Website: bh-photo
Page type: cart
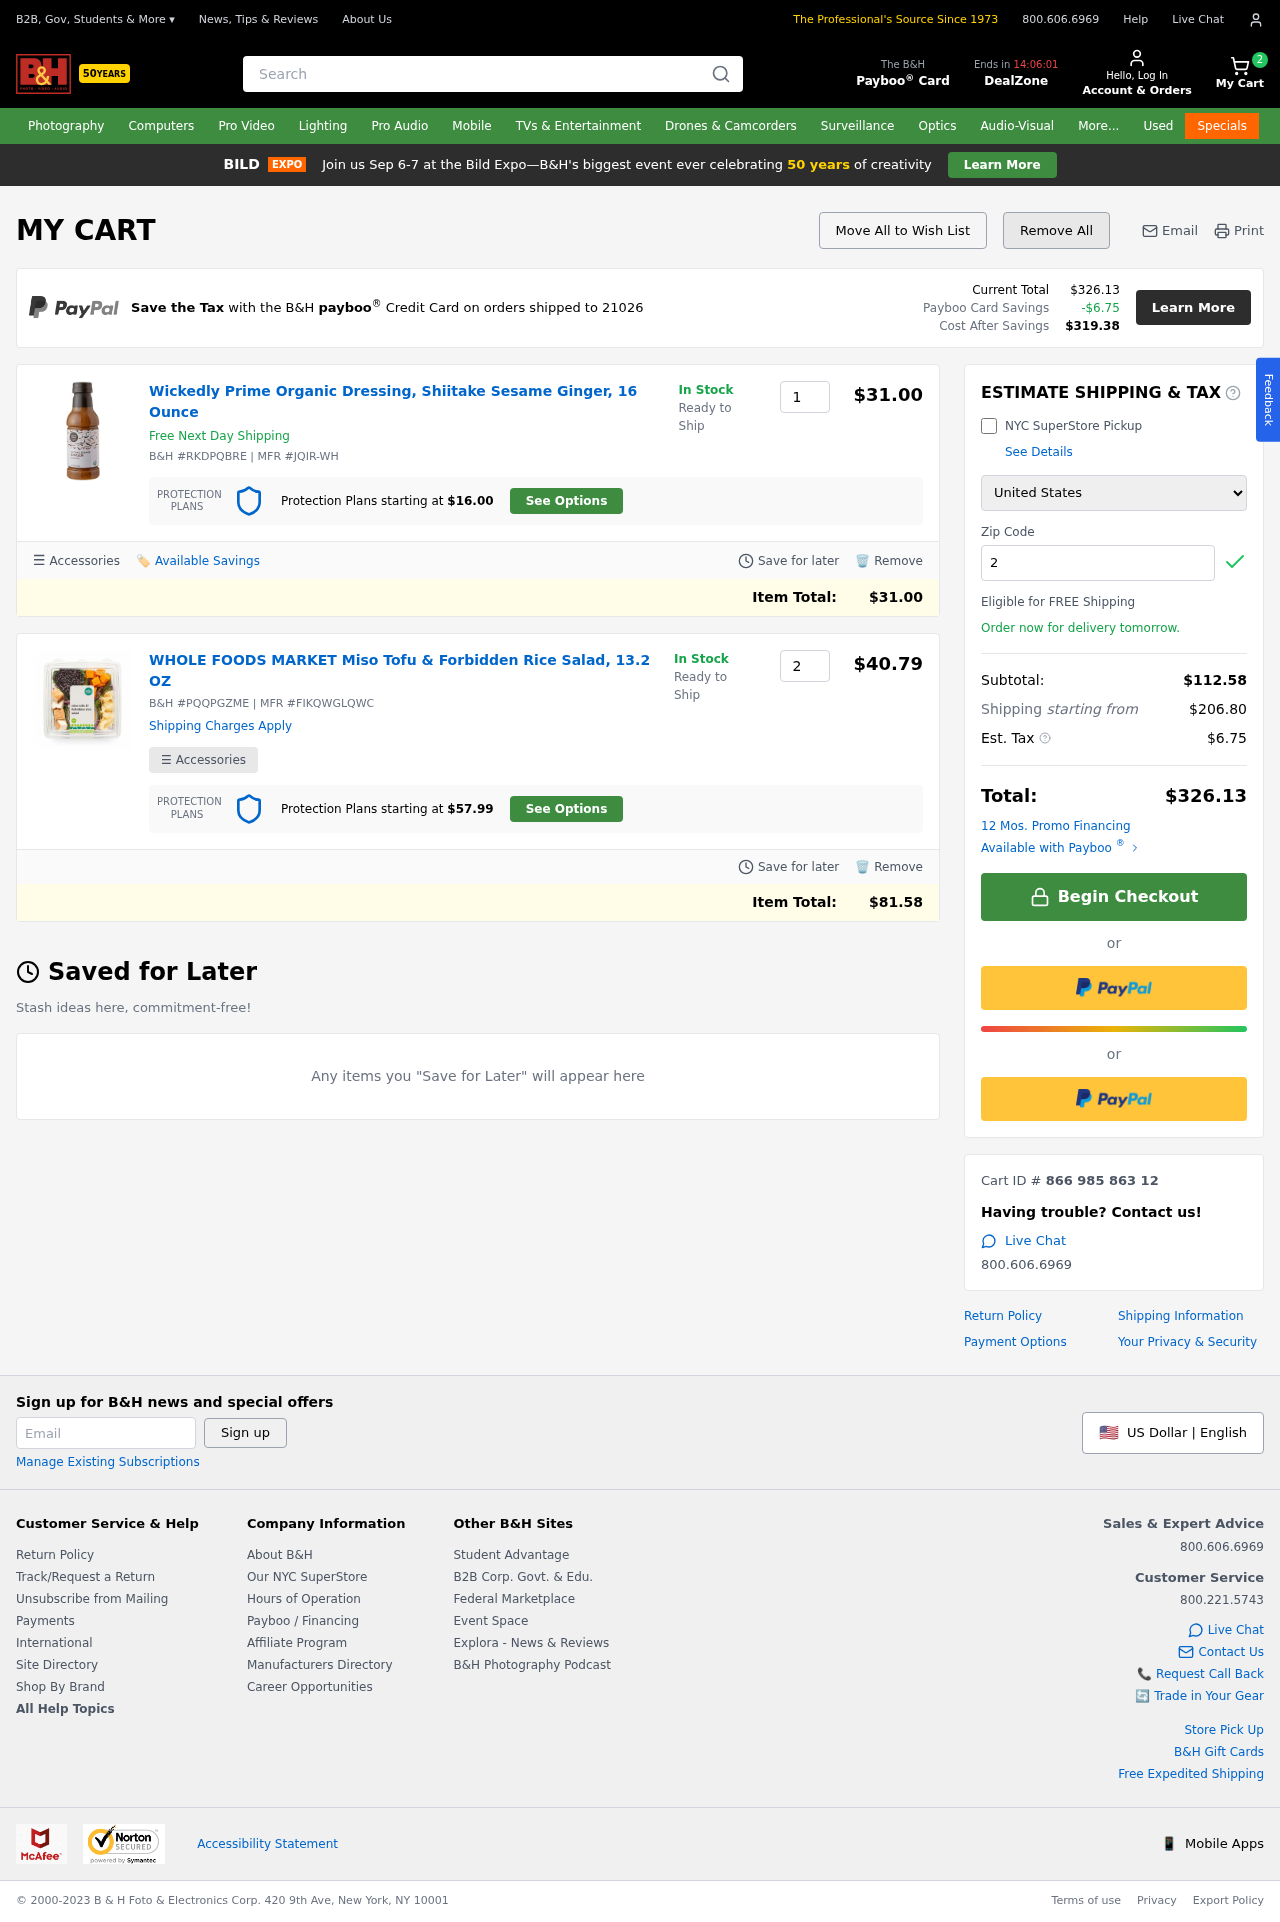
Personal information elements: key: PII_COUNTRY
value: United States
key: PII_POSTCODE
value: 21026
Product elements: key: PRODUCT1_NAME
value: Wickedly Prime Organic Dressing, Shiitake Sesame Ginger, 16 Ounce
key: PRODUCT1_PRICE
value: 31
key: PRODUCT1_QUANTITY
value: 1
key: PRODUCT2_NAME
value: WHOLE FOODS MARKET Miso Tofu & Forbidden Rice Salad, 13.2 OZ
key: PRODUCT2_PRICE
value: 40.79
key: PRODUCT2_QUANTITY
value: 2
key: PRODUCT1_ITEM_TOTAL
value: $31.00
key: PRODUCT2_ITEM_TOTAL
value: $81.58
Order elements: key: ORDER_NUM_ITEMS
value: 2
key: ORDER_TOTAL
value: $326.13
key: ORDER_TAX
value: -$6.75
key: ORDER_TAX
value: $6.75
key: ORDER_TOTAL_AFTER_SAVINGS
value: $319.38
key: ORDER_SUBTOTAL
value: $112.58
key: ORDER_SHIPPING_COST
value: $206.80
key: ORDER_ID
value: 866 985 863 12
Search elements: key: HEADER_SEARCH
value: Search